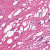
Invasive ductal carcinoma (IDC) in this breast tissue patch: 0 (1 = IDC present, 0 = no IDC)